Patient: sex F, age 77
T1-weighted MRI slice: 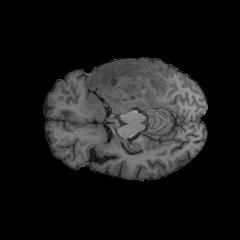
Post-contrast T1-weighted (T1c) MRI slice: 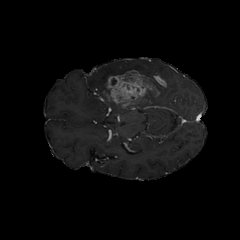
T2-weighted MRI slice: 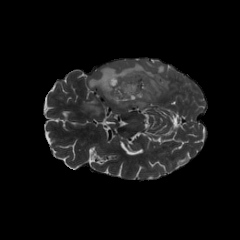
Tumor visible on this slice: yes
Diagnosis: Glioblastoma, IDH-wildtype
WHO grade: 4